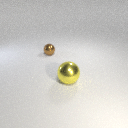
large yellow metal sphere in front of small brown metal sphere